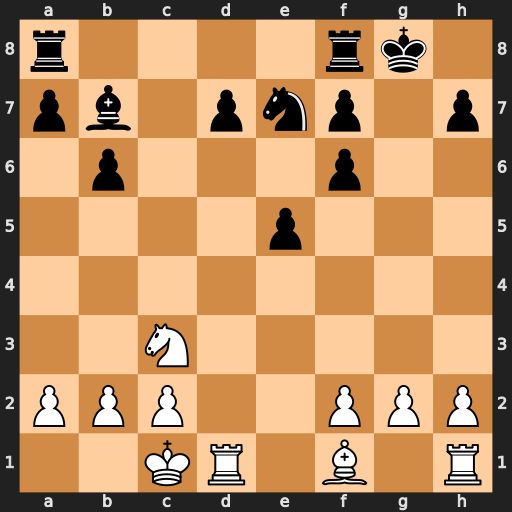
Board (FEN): r4rk1/pb1pnp1p/1p3p2/4p3/8/2N5/PPP2PPP/2KR1B1R
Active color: w
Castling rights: -
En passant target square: -
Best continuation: Rxd7 Bc6 Rxe7